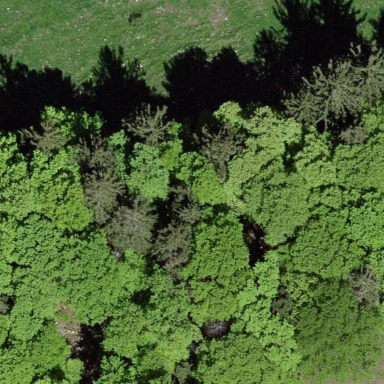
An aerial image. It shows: Forest area.